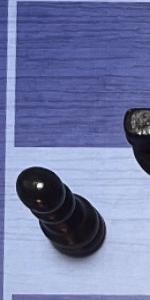
Label: Pawn_Black